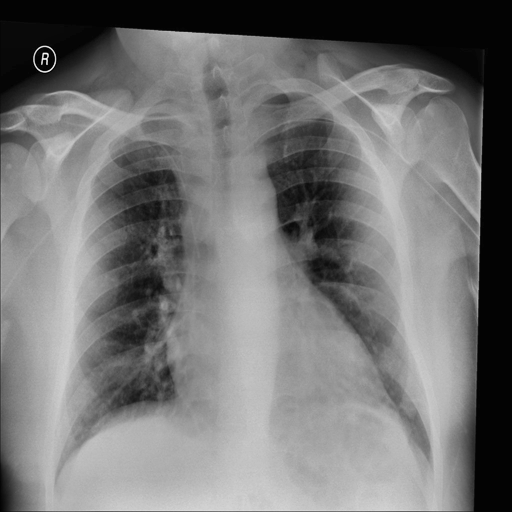
Finding: NORMAL